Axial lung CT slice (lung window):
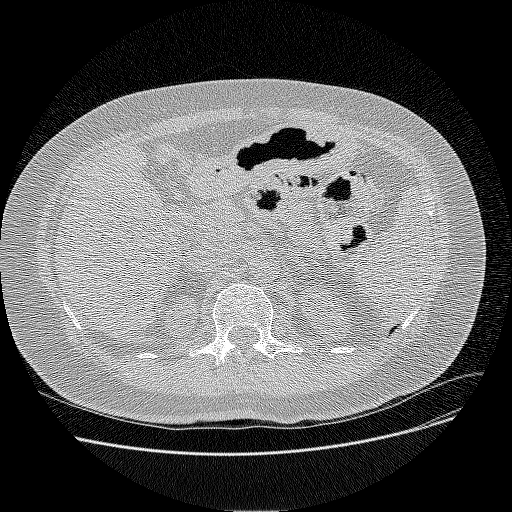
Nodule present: no